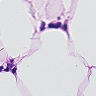
Metastatic tissue present: no